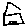
Label: house